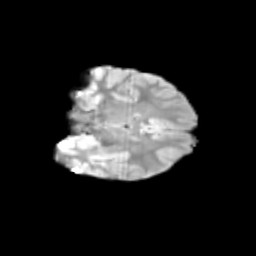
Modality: T2w
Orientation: coronal
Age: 12
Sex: female
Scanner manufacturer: siemens
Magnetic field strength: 3 T
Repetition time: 3.8 s
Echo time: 0.07 s